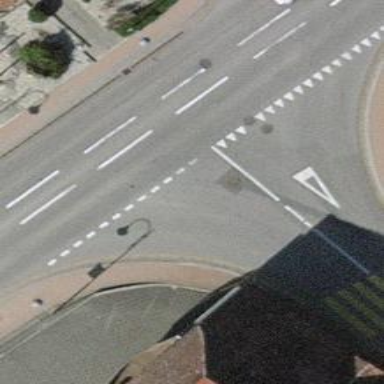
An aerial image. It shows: Road with "give way" sign.